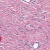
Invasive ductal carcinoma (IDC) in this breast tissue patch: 0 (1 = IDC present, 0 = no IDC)